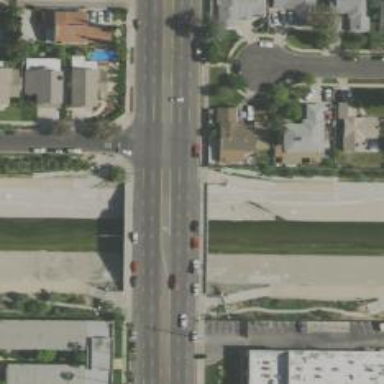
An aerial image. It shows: Footway on bridge.